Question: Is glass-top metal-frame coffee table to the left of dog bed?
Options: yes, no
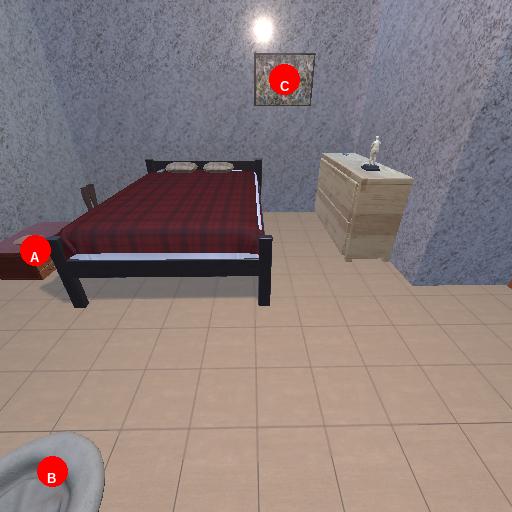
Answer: yes